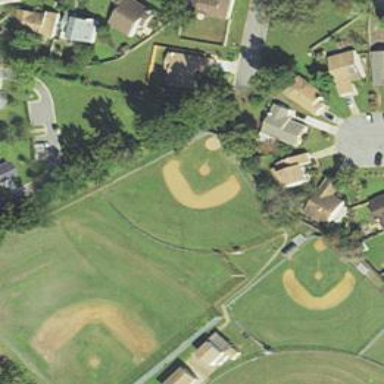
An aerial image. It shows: Baseball pitch for leisure land.